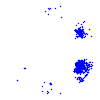
Particle: electron